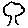
Label: tree